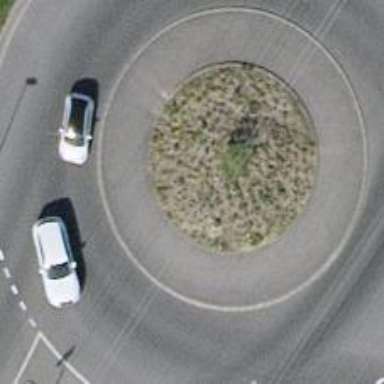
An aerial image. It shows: Asphalt road that is secondary route leading to roundabout.